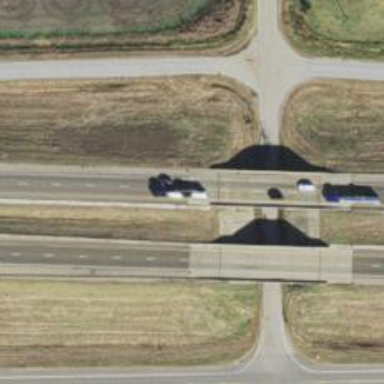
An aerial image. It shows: Beam-structured bridge on motorway.